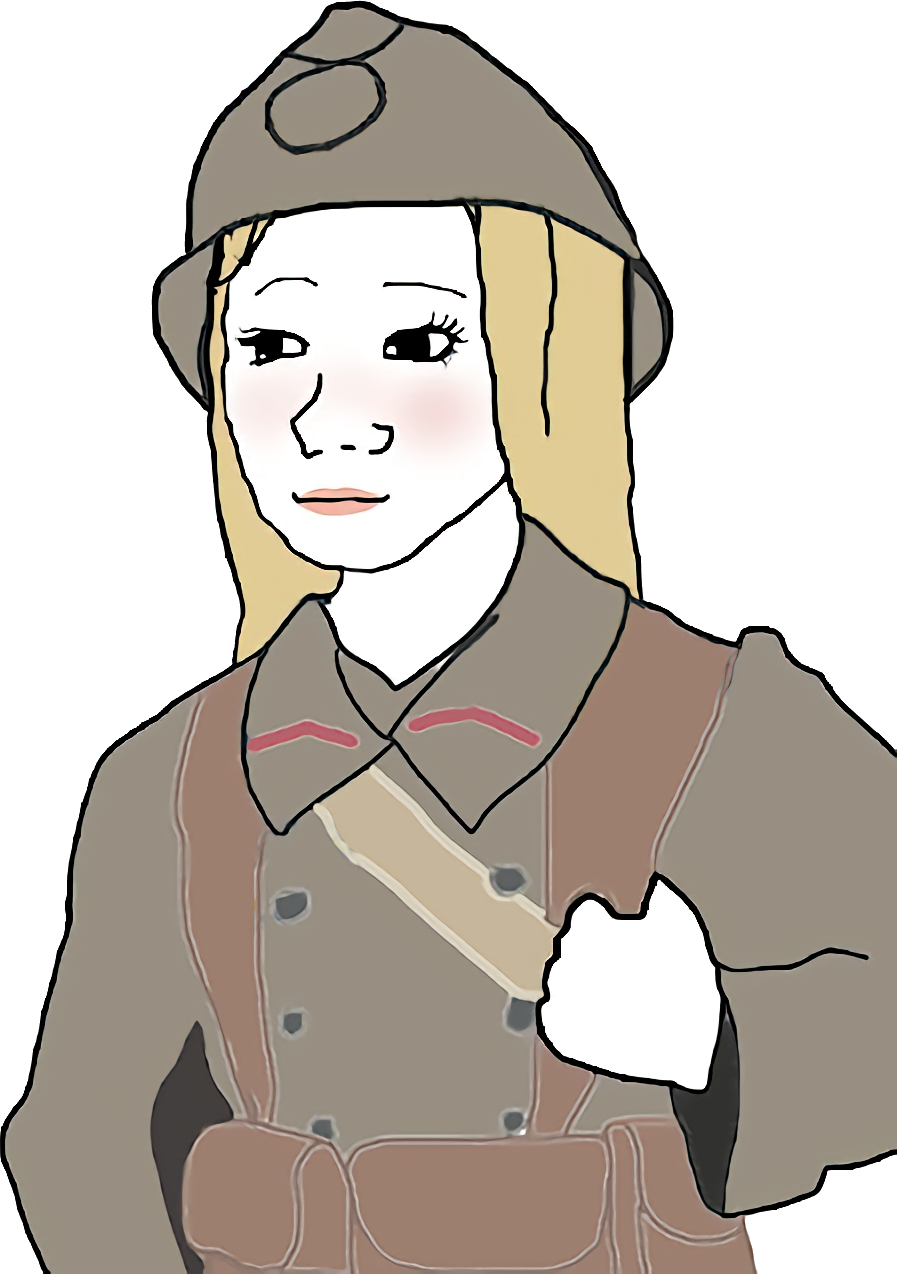
Label: 5_Trad_Wife